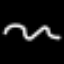
Label: squiggle